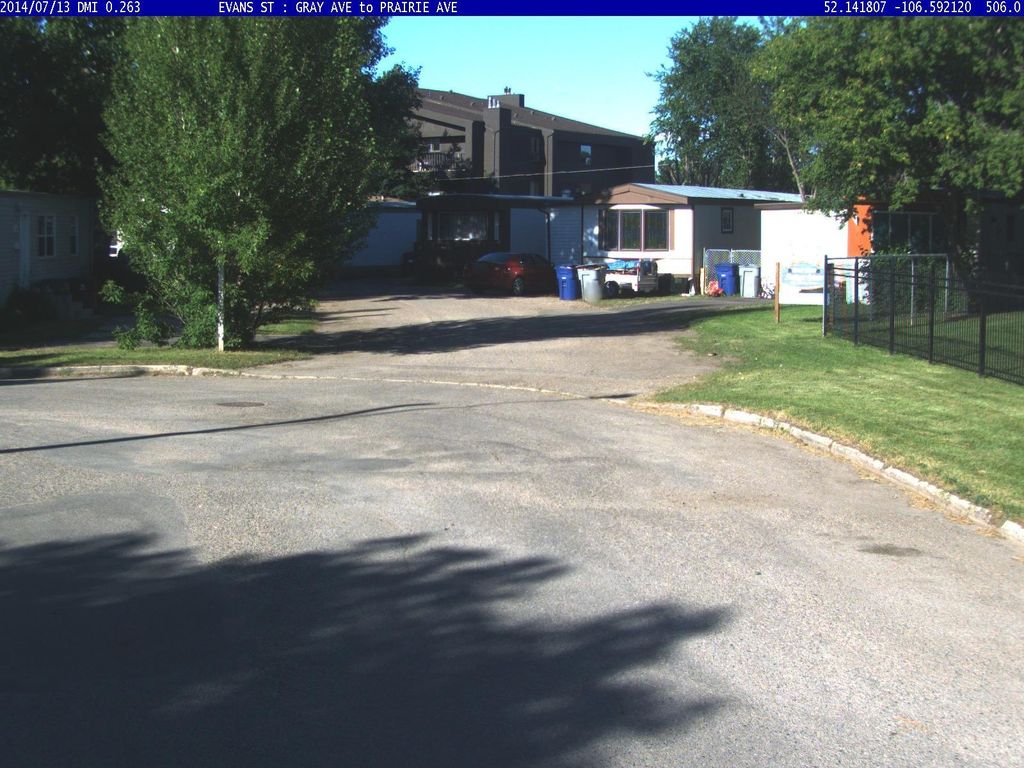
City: saskatoon